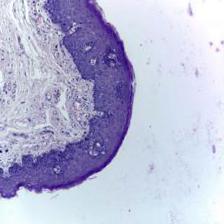
Diagnosis: Normal